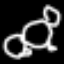
Label: frog